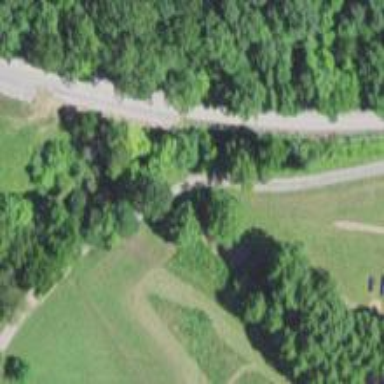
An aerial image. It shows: Track road with bridge.